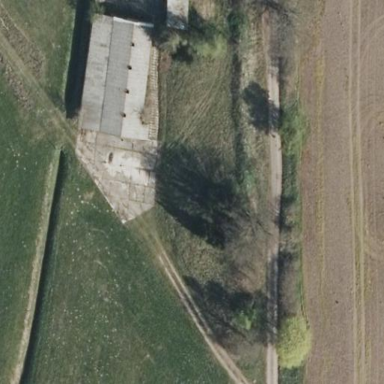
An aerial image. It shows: Farmyard area.